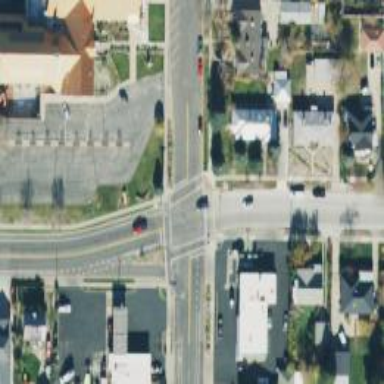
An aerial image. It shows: Uncontrolled road crossing with marked lines.